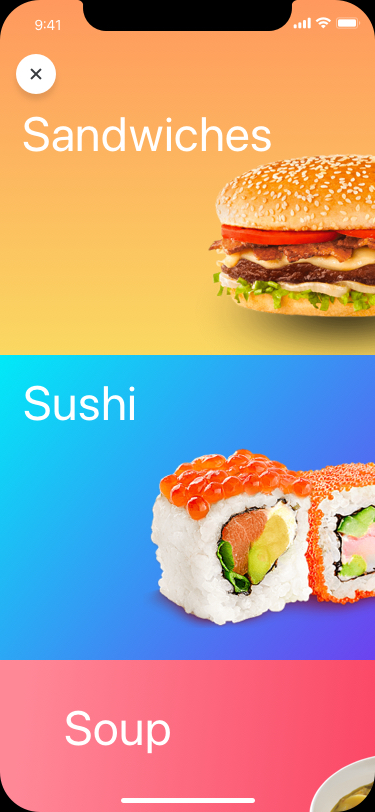
Text in this UI design:
Sandwiches
Soup
Sushi